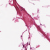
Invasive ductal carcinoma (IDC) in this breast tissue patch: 0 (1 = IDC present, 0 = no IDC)